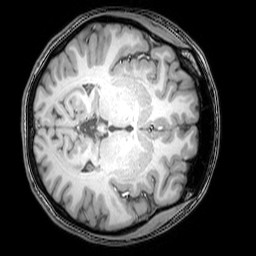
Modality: T1w
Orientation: axial
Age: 22
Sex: female
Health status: healthy
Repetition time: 0.081 s
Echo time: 0.037 s